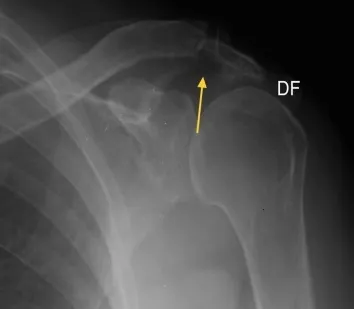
Left shoulder x-rays. AP view, yellow arrow: displaced fracture of lateral angle of the scapular spine.
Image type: radiology (x_ray)